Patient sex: M
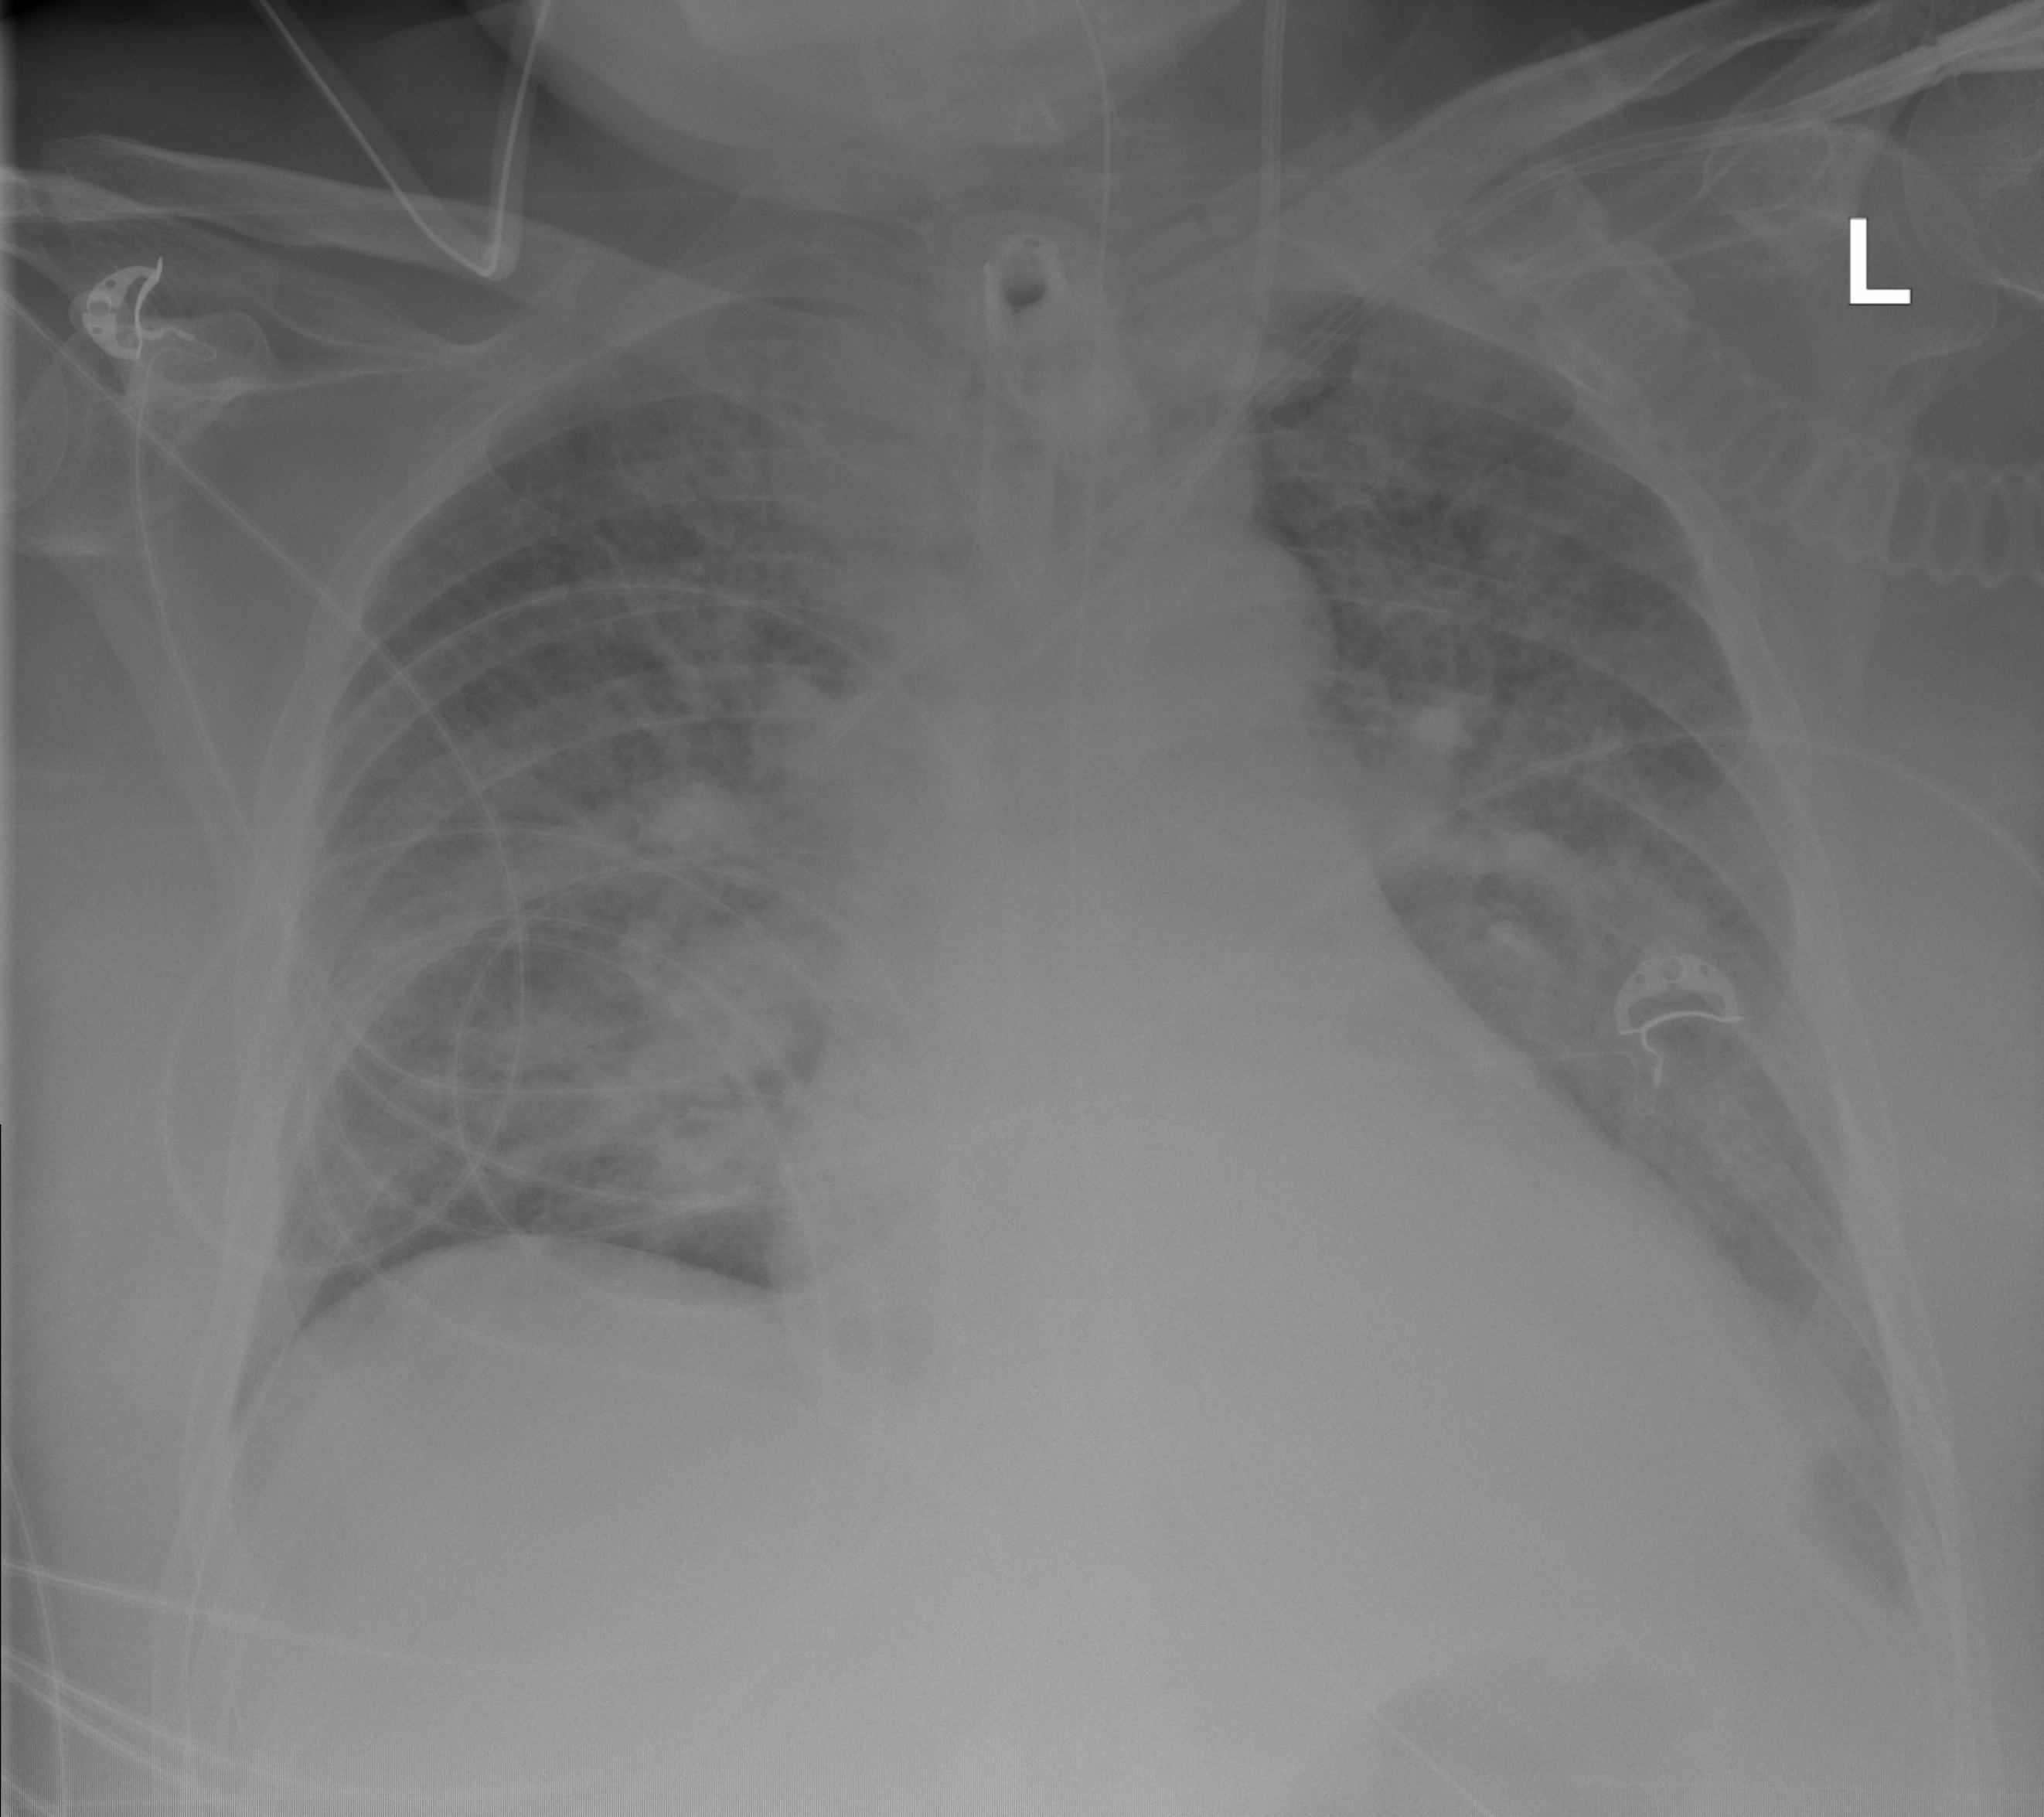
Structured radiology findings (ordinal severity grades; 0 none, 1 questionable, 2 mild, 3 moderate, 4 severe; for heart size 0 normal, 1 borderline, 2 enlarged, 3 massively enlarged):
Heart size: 2
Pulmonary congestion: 2
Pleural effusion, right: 2
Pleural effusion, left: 2
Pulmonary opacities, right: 3
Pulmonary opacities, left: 3
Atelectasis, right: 0
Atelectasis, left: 1